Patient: sex M, age 21
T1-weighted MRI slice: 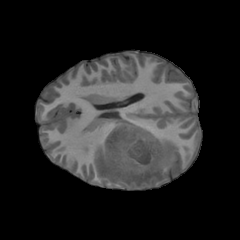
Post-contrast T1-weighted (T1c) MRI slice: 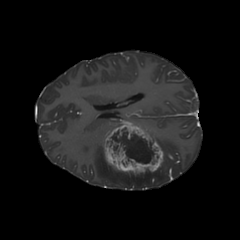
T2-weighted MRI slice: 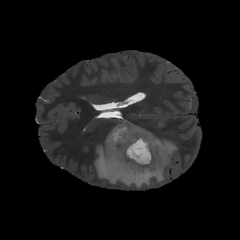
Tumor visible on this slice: yes
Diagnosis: Glioblastoma, IDH-wildtype
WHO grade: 4